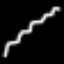
Label: squiggle